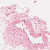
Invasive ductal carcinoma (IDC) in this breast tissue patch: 0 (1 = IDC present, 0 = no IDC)